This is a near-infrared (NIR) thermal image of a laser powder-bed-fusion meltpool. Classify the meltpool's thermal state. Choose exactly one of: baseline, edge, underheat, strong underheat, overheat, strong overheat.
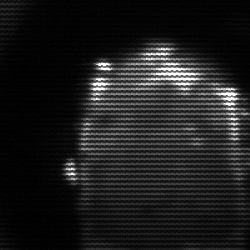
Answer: baseline